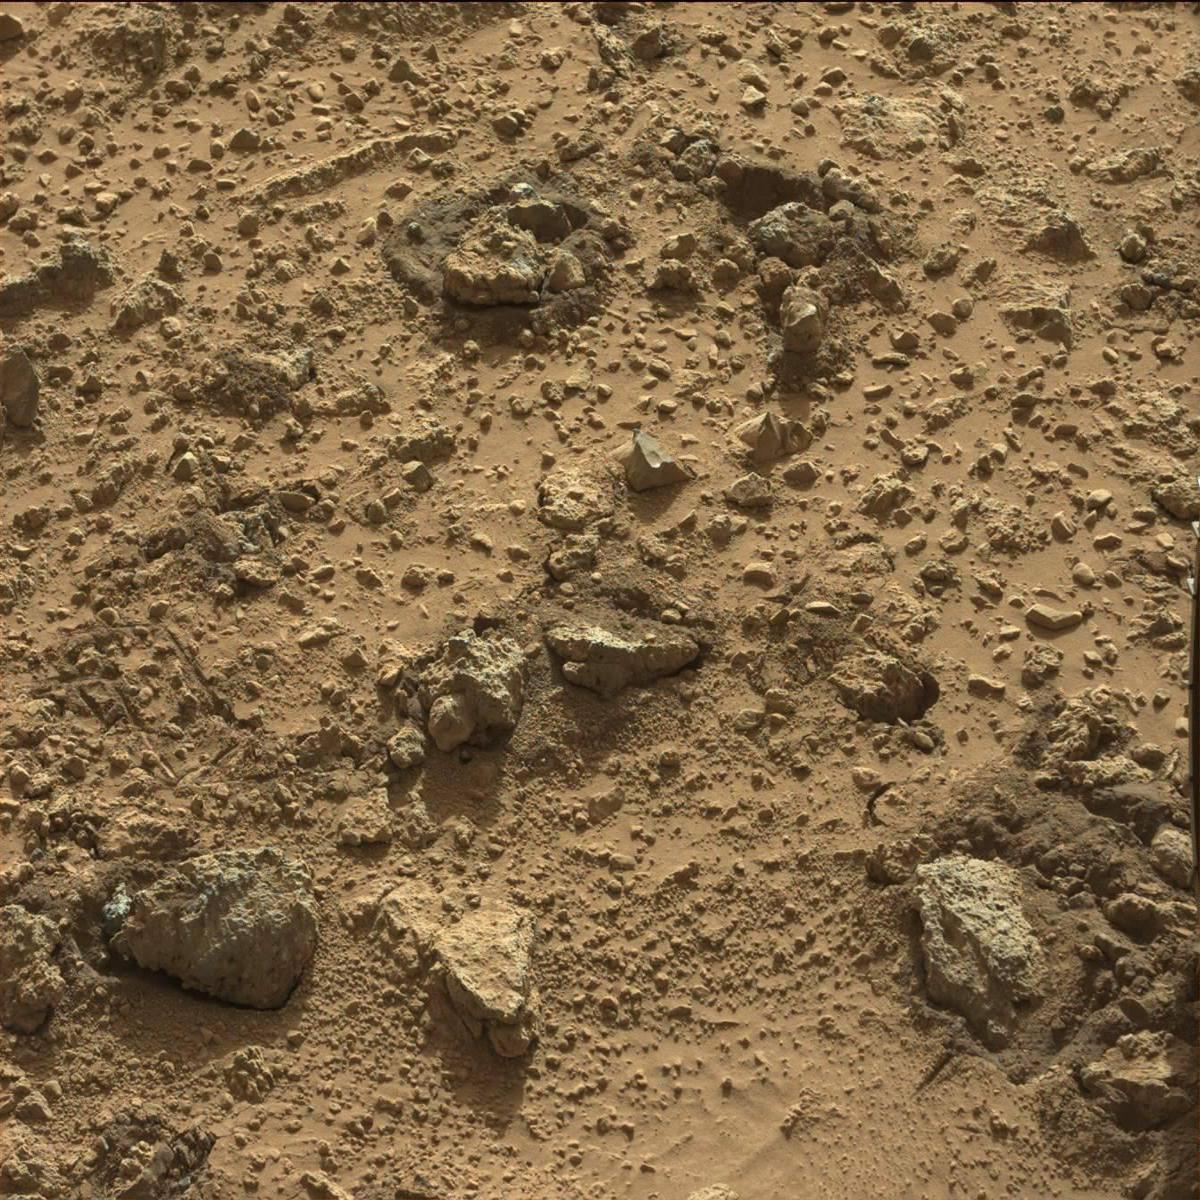
Terrain classes present: Bedrock, Rover, Sand / Soil, Track